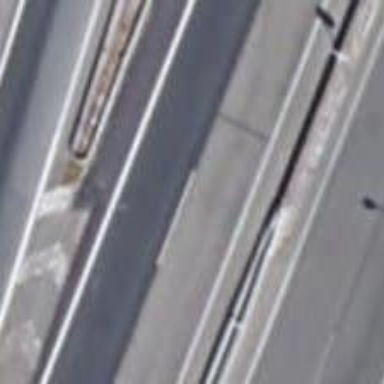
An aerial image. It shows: Motorway.